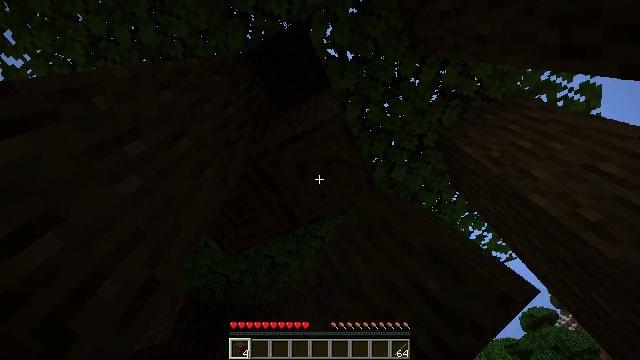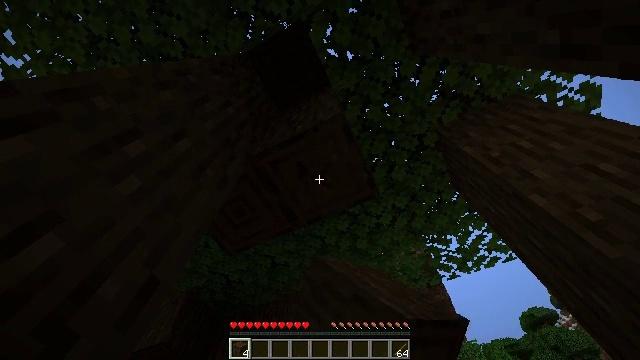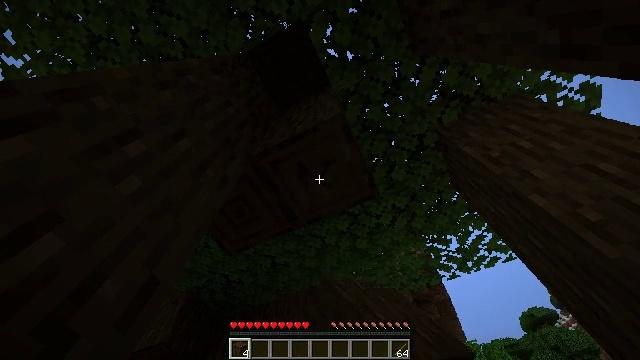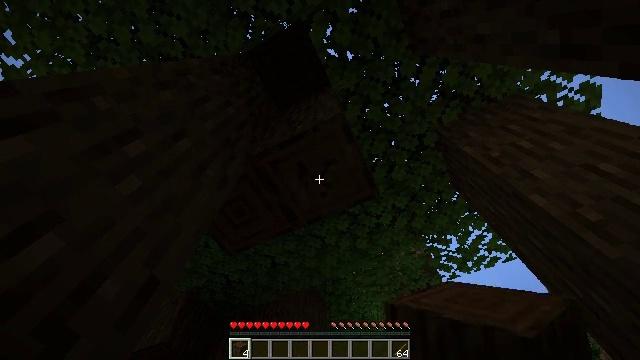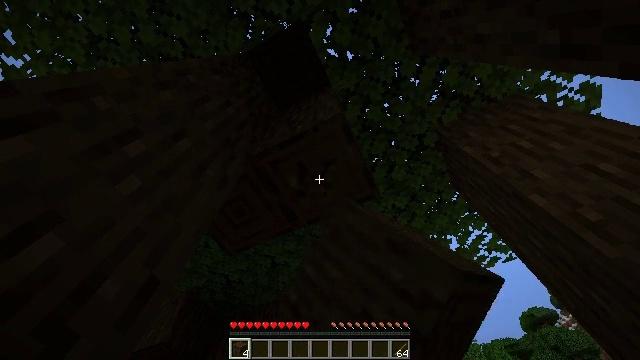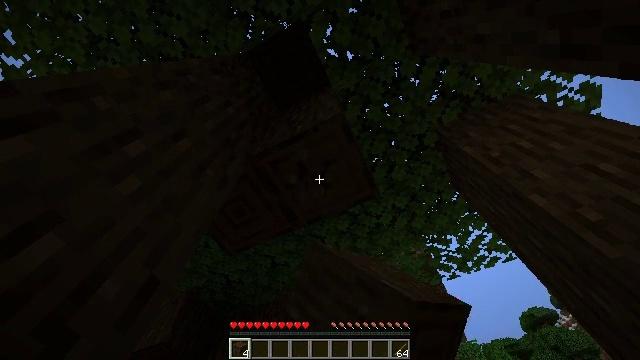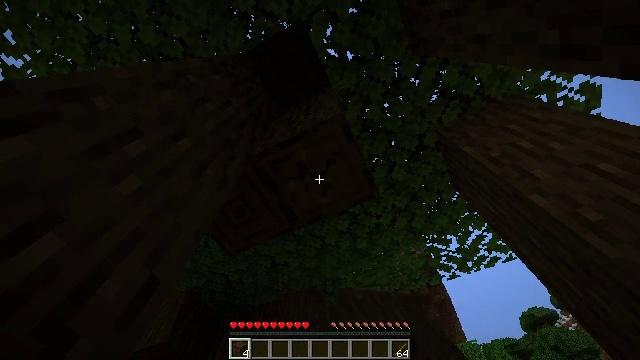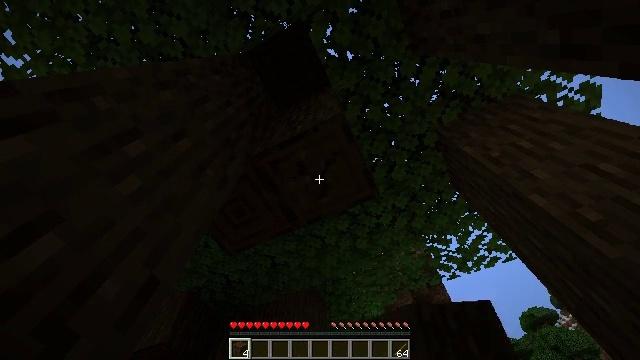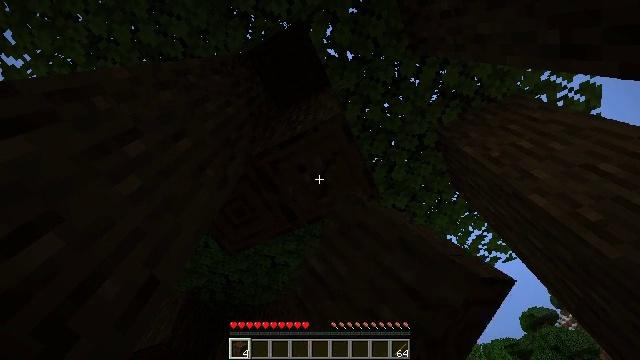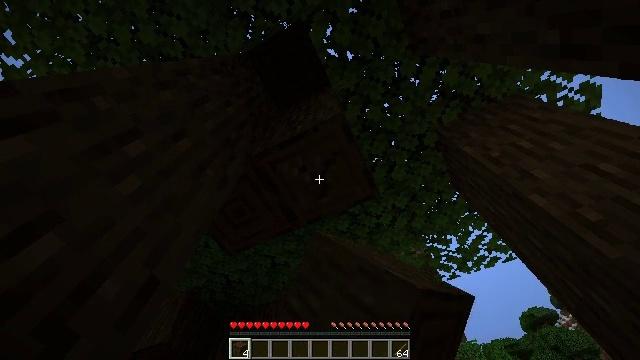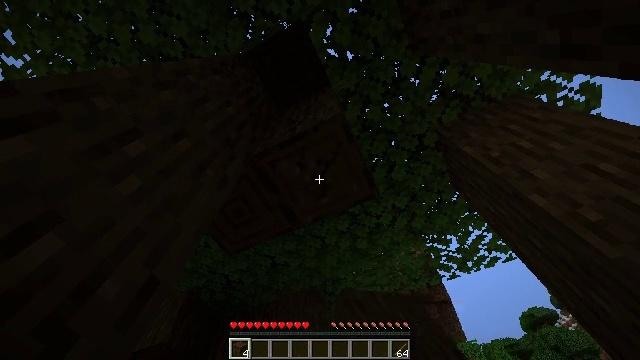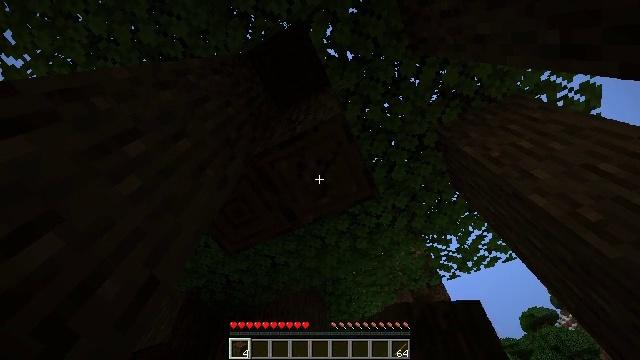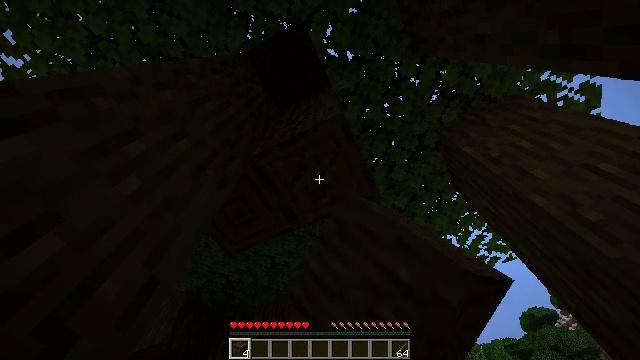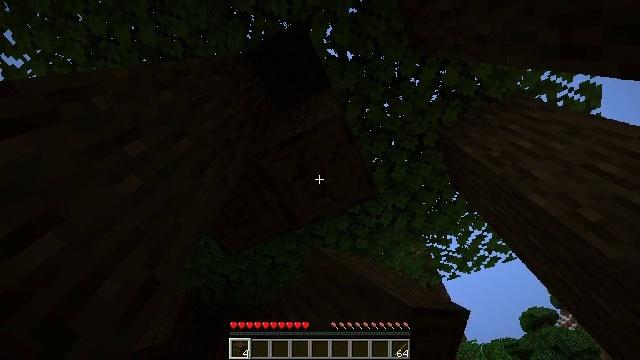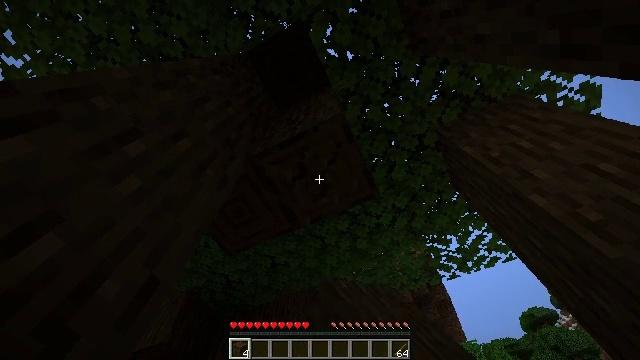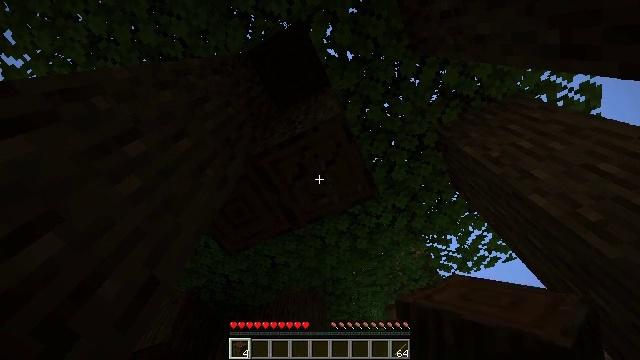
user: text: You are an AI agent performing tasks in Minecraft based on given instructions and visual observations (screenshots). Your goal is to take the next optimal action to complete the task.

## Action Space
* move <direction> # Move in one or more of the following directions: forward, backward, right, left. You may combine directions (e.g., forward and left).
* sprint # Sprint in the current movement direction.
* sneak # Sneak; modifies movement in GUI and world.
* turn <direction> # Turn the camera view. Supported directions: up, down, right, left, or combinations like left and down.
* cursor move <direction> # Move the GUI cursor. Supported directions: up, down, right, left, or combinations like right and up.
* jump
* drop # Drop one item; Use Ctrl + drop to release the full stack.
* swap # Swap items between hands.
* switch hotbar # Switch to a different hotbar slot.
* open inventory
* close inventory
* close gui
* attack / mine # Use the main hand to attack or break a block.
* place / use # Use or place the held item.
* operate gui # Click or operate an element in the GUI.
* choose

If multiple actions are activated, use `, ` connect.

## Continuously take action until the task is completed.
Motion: motion action
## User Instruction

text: Gather dark oak log for crafting.
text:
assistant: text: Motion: attack / mine
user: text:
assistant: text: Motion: attack / mine
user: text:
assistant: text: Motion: attack / mine
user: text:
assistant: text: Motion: attack / mine
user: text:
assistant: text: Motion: attack / mine
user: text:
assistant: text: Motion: attack / mine
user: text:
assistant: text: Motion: attack / mine
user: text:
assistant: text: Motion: attack / mine
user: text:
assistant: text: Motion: attack / mine
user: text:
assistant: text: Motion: attack / mine
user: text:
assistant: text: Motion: attack / mine
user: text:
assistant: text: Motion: attack / mine
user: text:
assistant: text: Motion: attack / mine
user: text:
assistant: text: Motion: attack / mine
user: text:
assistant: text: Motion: attack / mine
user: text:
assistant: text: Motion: attack / mine
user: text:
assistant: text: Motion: attack / mine
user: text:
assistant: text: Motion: attack / mine
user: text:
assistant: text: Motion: attack / mine
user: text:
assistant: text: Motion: attack / mine
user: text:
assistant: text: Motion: attack / mine
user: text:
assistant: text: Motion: attack / mine
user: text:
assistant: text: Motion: attack / mine
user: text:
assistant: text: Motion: attack / mine
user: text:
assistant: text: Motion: attack / mine
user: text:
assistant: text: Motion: attack / mine
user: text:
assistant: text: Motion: attack / mine
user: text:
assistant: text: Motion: attack / mine
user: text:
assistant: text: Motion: attack / mine
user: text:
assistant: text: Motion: attack / mine